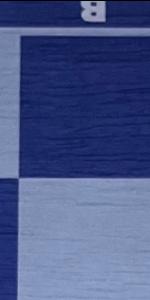
Label: Empty